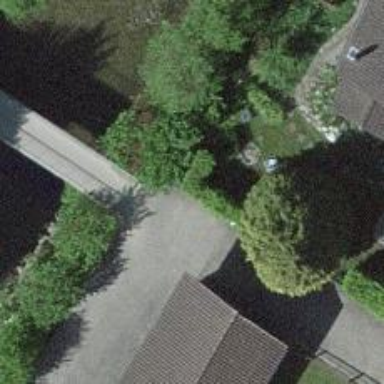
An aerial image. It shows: Paved path on bridge.